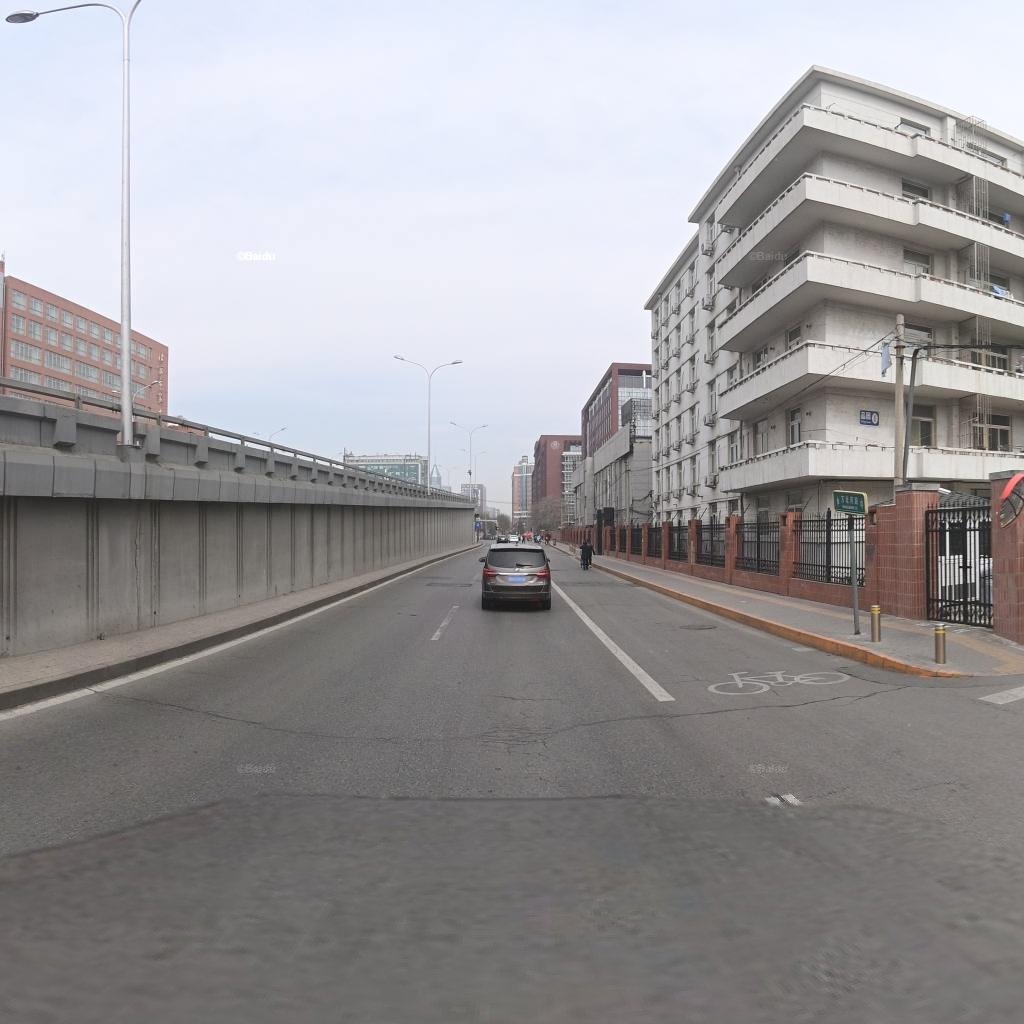
Region: Haidian
Road damage annotations: transverse crack, manhole cover